Question: I really could use some help in the right direction with this. Thanks!

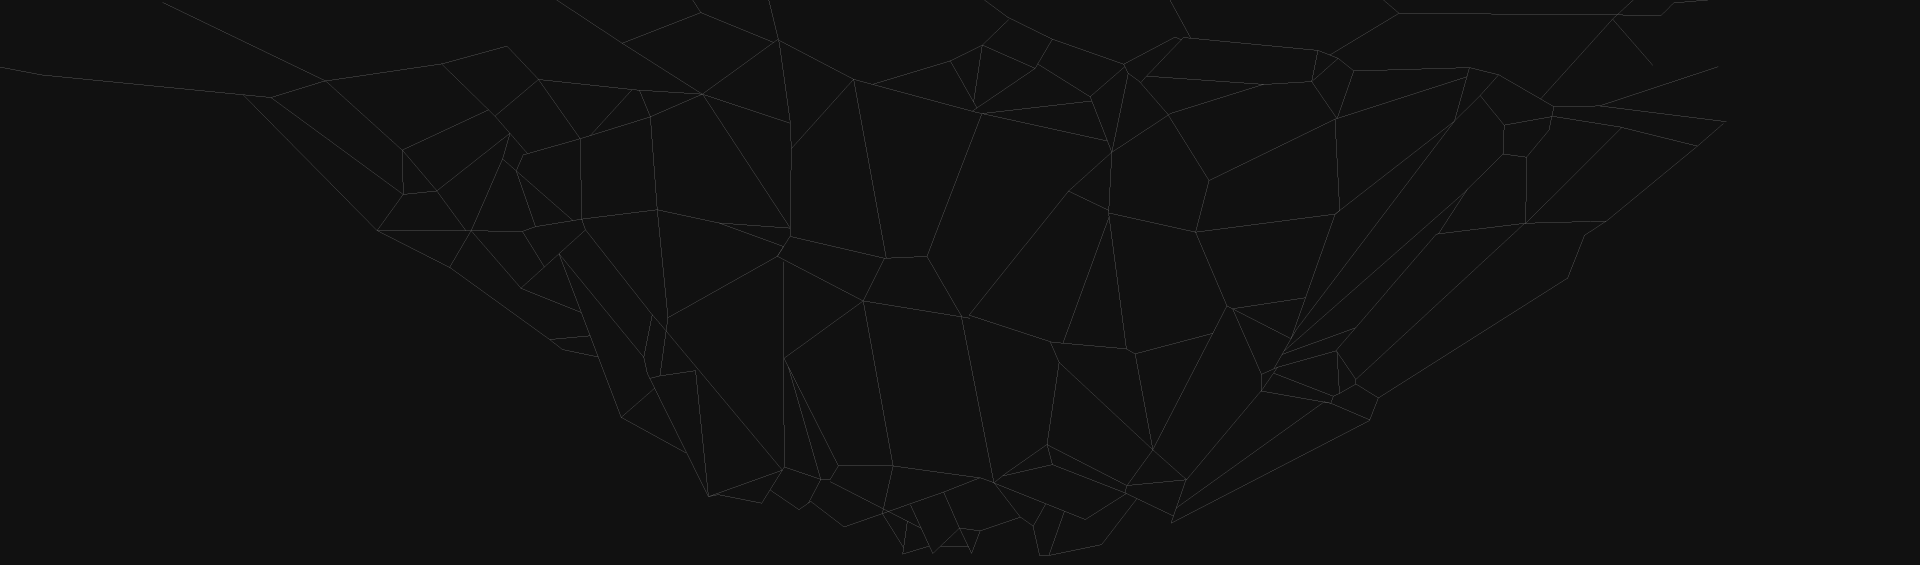
Answer: I think that this looks like a <URL>, or some custom implementation of one, which divides a plane with lots of points into discrete areas.

There are several algorithms for generating these diagrams, and you may want to take a look at <URL> time, but is also more complex to understand.
It may also simply be random points connected by random lines. It's hard to tell.